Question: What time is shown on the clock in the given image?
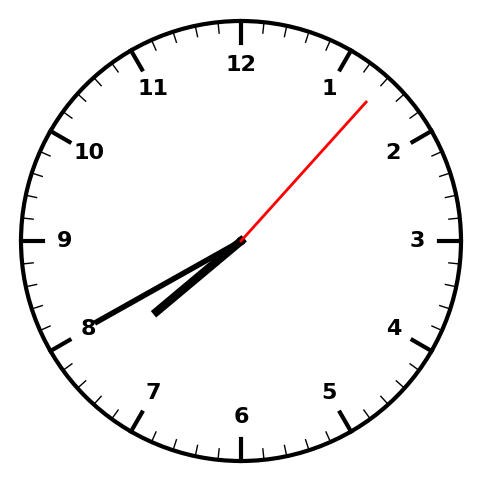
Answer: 07:40:07